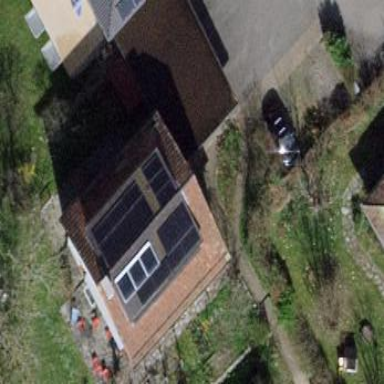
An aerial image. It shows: View of roof of building.